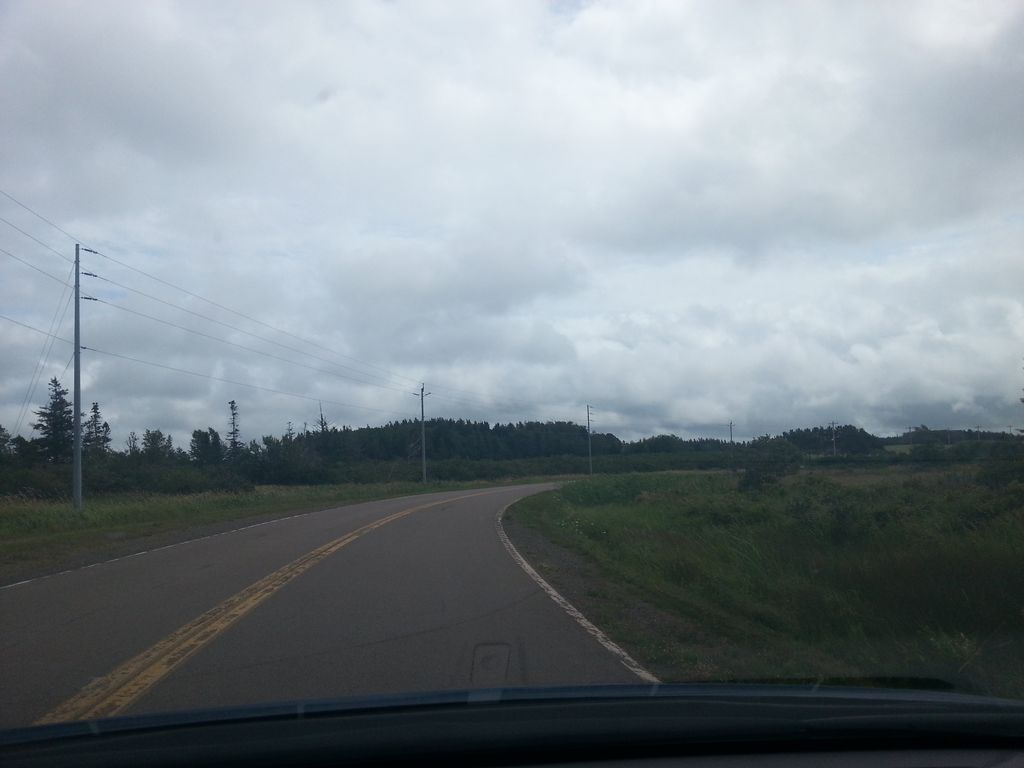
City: charlottetown